Question: I've the following ontology where red links are 'DatatypeProperties', blue ones are 'ObjectProperties' and black ones 'is_a' relations. The ontology simply represent 'POINT', 'COORDONATES' and 'SHAPES' concepts.
I'm interested in doing geometric shape recognition with this ontology.
Let's says that we have four instances of 'POINT' : , , and , with proper coodonates and all related with the property 'is-contained-in' to an instance of 'SHAPE' called .
What is necessary in this ontology to infer that according to points coordonates, is a 'SQUARE' instead of being a 'RECTANGLE'?
in other words how to introduce recognition capabilities in the ontology.

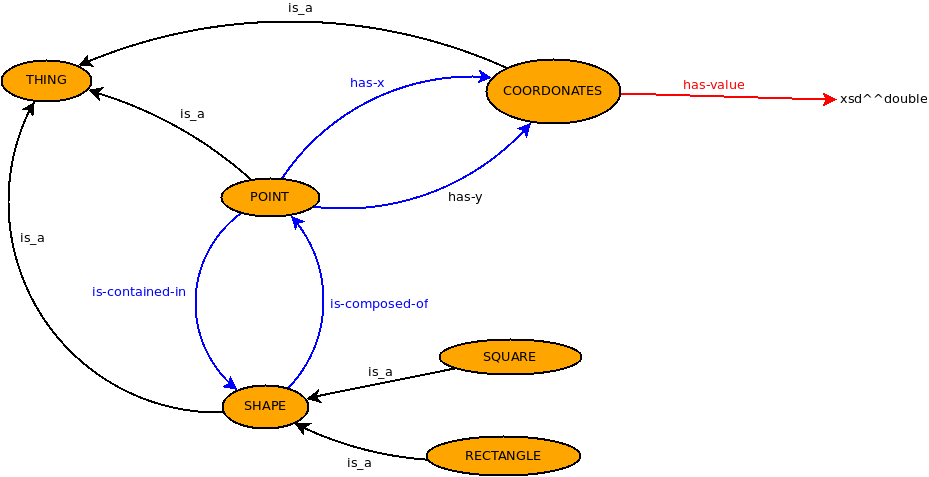
Answer: I am just giving an example, how it can be written as a swrl rule. Please note that this is not tested and may not be accurate. so, consider this as only a clue.
Shape(?s),hasCordinates(?s,c1),hasCordinates(?s,c2),hasx(?c1,?x1),hasy(?c1,?y1),subtract(?x1,?y1,?diff1),hasx(?c2,?x2),hasy(?c2,?y2),subtract(?x2,?y2,?diff2),pow(?diff1, 2, ?sq1),pow(?diff2, 2, ?sq2),add(sq1,sq2,?sum1).....(?sum2).....-> issquare(?s)
Please note that there would be more efficient ways to do this.